Field crop: tomato
Growth stage: 1
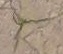
Species: cyperus